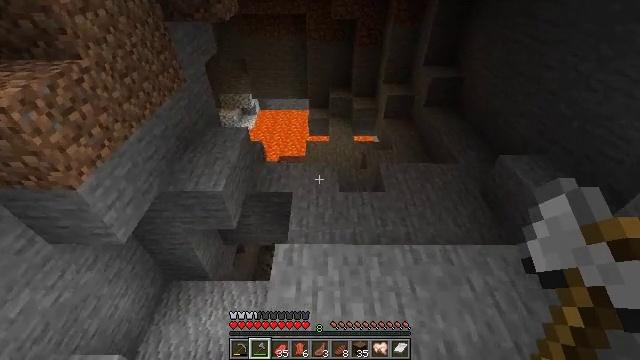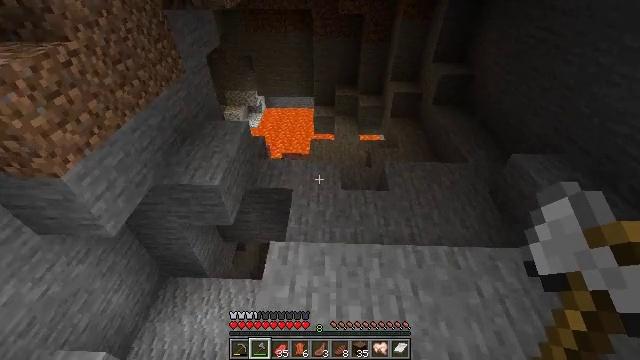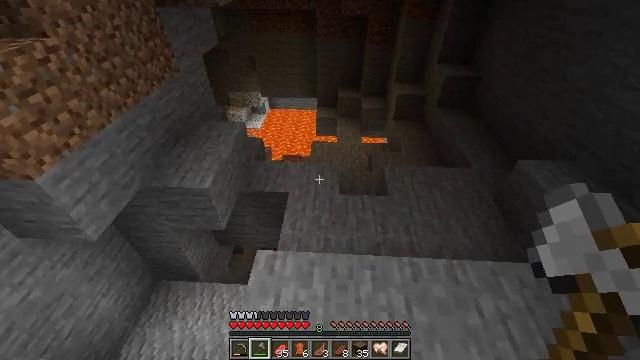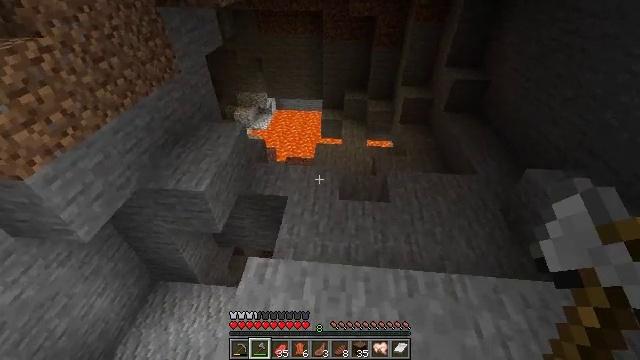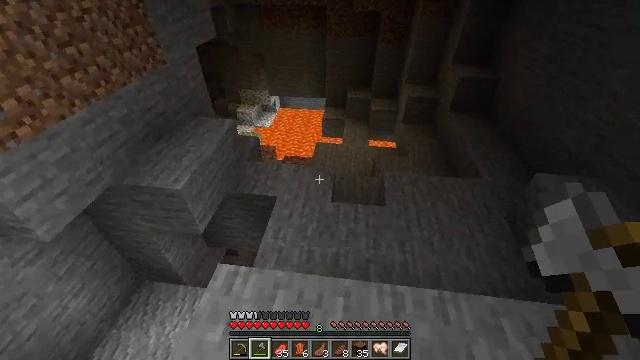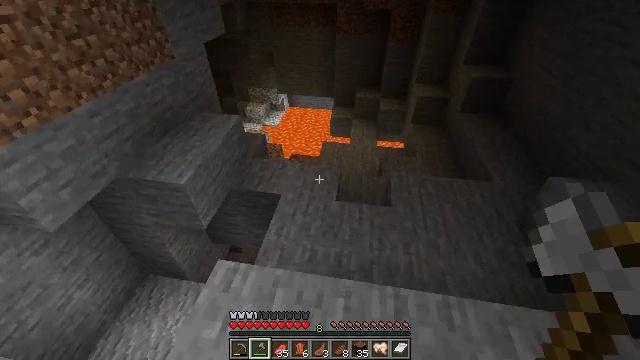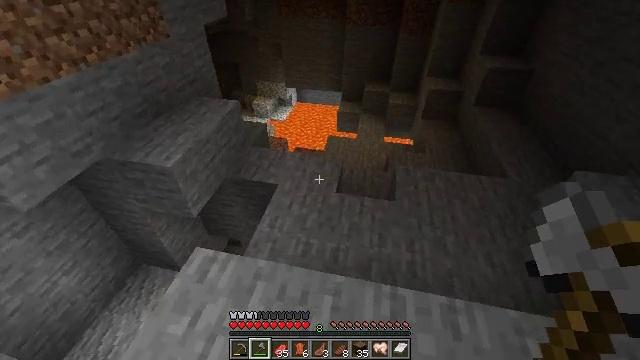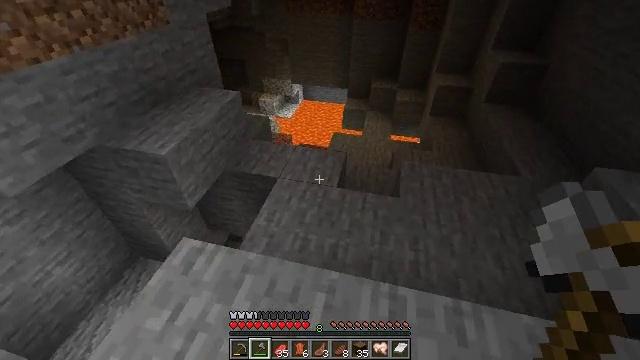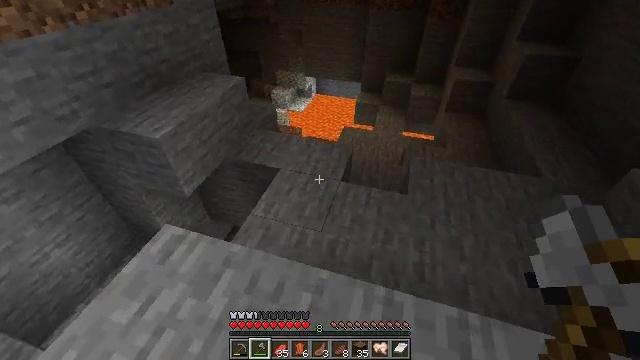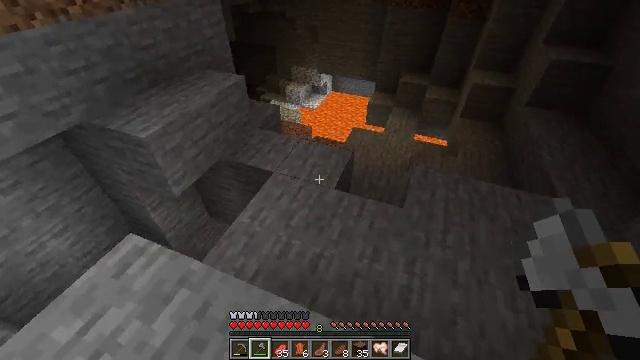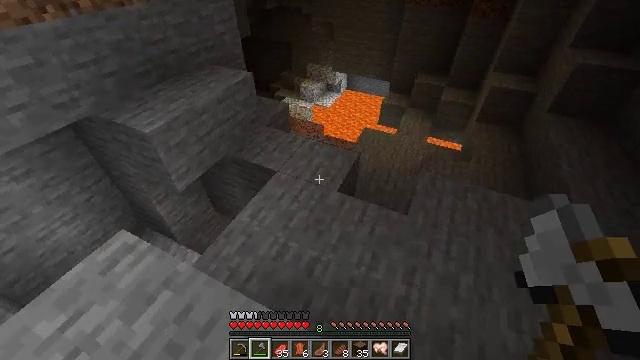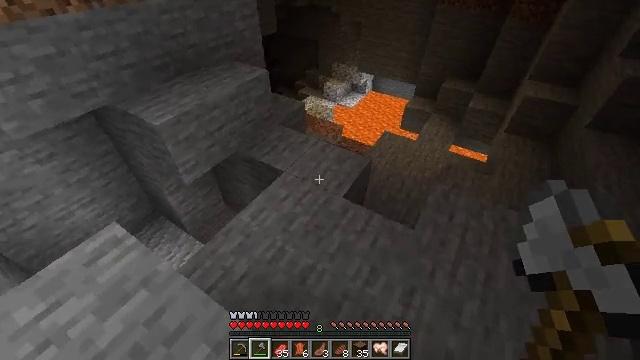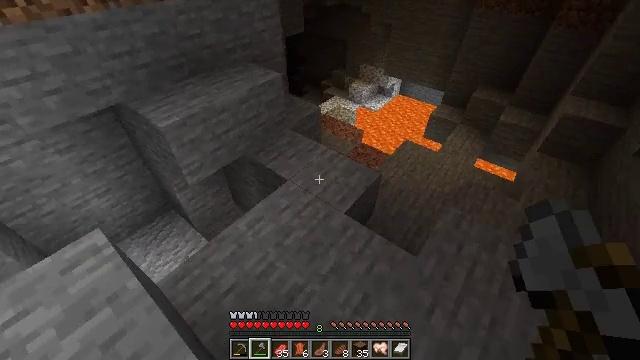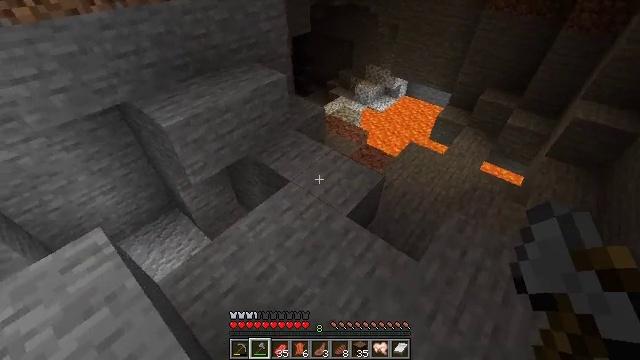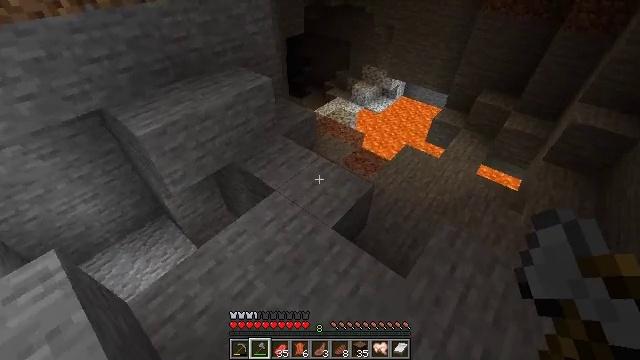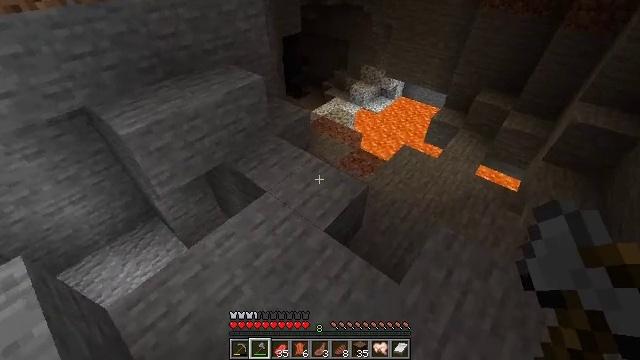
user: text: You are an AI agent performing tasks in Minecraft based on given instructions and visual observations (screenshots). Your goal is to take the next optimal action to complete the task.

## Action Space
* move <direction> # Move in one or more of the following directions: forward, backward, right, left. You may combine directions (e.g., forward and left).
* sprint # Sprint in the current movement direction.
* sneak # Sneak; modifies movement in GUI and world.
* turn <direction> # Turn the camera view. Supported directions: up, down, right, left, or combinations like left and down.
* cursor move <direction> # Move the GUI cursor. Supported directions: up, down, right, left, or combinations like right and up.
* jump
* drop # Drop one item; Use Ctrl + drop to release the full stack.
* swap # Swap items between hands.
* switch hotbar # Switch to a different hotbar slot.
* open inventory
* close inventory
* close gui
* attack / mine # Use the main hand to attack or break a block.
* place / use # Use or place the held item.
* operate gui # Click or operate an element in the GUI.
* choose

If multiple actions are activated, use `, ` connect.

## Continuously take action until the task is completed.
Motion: motion action
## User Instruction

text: Combine sticks and coal in the crafting table to make a torch.
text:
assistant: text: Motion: move forward and move right, turn left
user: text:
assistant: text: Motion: move forward and move right, turn left
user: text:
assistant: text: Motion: move forward and move right, turn left
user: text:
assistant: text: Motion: move forward and move right, turn left
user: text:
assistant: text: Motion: move forward and move right, turn left
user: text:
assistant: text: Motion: move forward and move right, turn left
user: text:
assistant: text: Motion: move forward and move right, turn left
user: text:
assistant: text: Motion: move forward and move right, turn left
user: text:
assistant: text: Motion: move forward and move right, turn left
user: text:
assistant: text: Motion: move forward and move right, turn left
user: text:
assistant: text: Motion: move forward and move right, turn left
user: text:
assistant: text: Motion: move forward and move right, turn left
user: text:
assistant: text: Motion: move forward and move right, turn left
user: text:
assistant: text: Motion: move forward and move right
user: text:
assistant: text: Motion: move forward and move right
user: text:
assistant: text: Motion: move forward and move right
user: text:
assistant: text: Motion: move forward and move right, turn left
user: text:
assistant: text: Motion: move forward and move right
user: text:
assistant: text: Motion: move forward and move right
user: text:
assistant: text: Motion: move forward and move right
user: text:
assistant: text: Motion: move right
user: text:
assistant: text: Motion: move right
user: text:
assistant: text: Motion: move right, turn left
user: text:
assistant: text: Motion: move right, turn left
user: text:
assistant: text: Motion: move forward and move right
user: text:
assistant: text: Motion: move forward and move right, turn left and up
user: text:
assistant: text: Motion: move forward and move right, turn left and up
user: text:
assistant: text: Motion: move forward and move right, turn left
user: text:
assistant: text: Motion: move forward and move right
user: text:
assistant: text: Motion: no_op